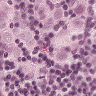
Metastatic tissue present: yes